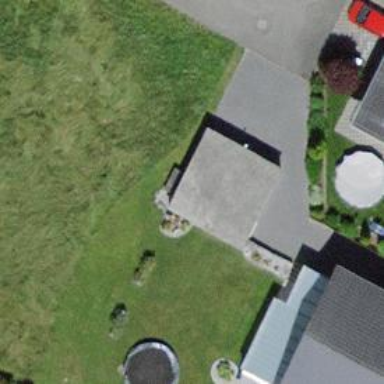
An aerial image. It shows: Garage building.